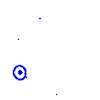
Particle: kaon